Question: I have the following line styles defined in gnuplot:
'''
set linetype 1 lc rgb "red" lw 3 pt 7
set linetype 3 lc rgb "red" lw 1 pt 7
'''
It appears as though the points derive part of their size from the lineweight. I'm using these styles inside of a 'plot for' loop with 'linetype cycle' using the same style for a cspline and the corresponding points, so I don't see any easy way to just define a separate style for the points.
I get results like this:

The points respond to 'pointsize' but the point in linetype 1 is still slightly larger (presumably from the thicker border).
Is it possible to get the points in these two styles to be the same size?
In response to Miguel's comment, a more complete example of my use case is:
'''
filenames = "A B C D"
set linetype 1 lc rgb "blue" lw 3 pt 7
set linetype 2 lc rgb "red" lw 3 pt 7
set linetype 3 lc rgb "blue" lw 1 pt 7
set linetype 4 lc rgb "red" lw 1 pt 7
set linetype cycle 4
plot for [file in filenames] file.".csv" using 1:2
title file smooth csplines, for [file in filenames] file.".csv" u 1:2 with points notitle
'''
linetypes 5-8 get set by the cycling and are used by the last part of the plotting command. Recommendations on another way to do this would be welcome!
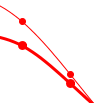
Answer: For your very specific case you can set more styles, and do it rather automatically with a 'do for' loop (reusing your code):
'''
filenames = "A B C D"
do for [i=0:1] {
set linetype (4*i+1) lc rgb "blue" lw (i == 1 ? 0 : 3) pt 7
set linetype (4*i+2) lc rgb "red" lw (i == 1 ? 0 : 3) pt 7
set linetype (4*i+3) lc rgb "blue" lw (i == 1 ? 0 : 1) pt 7
set linetype (4*i+4) lc rgb "red" lw (i == 1 ? 0 : 1) pt 7
}
set linetype cycle 8
plot for [file in filenames] file.".csv" using 1:2 title file smooth csplines, for [file in filenames] file.".csv" u 1:2 with points notitle
'''
With some simple data files: